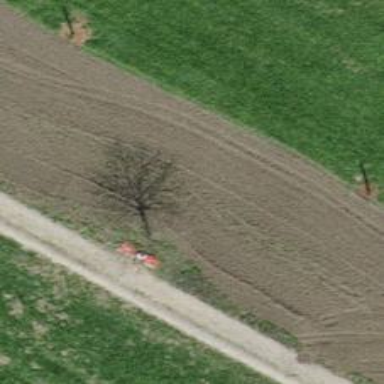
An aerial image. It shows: Red bench.